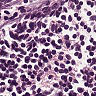
Metastatic tissue present: no